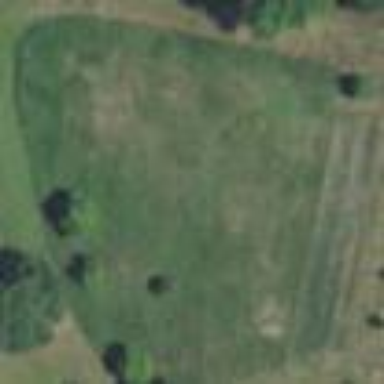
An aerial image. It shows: Rough grass area on golf course.